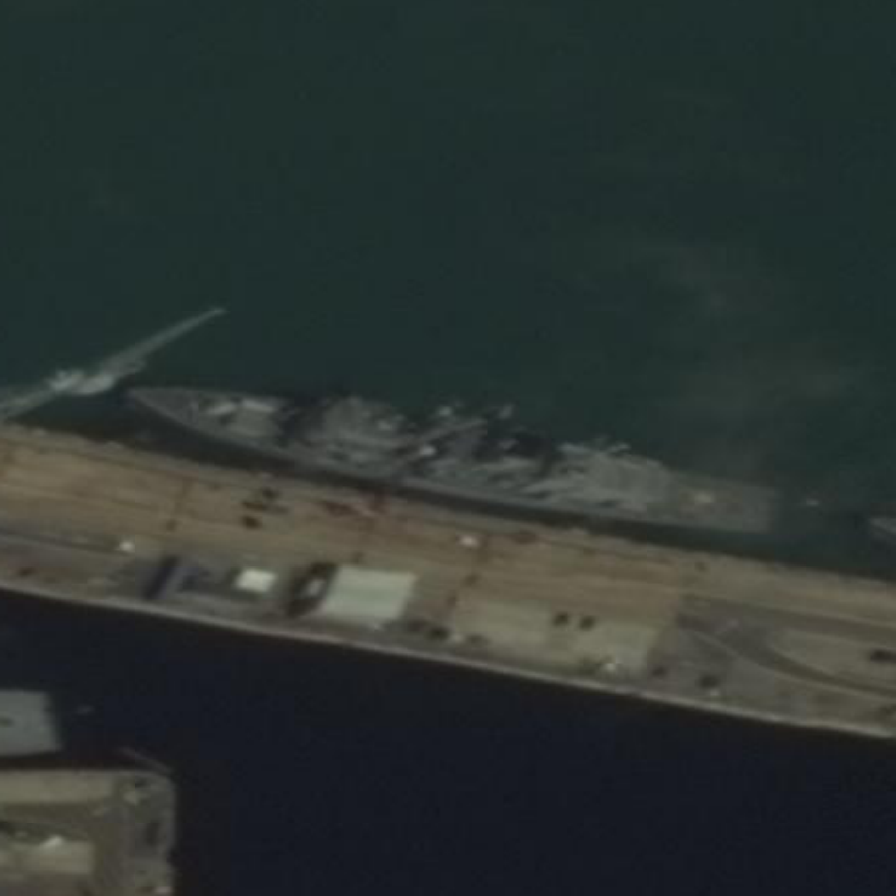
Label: cruiser